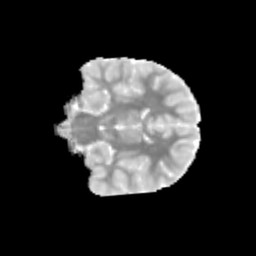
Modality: MD
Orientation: coronal
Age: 10
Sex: male
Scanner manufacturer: siemens
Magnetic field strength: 3 T
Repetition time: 3.8 s
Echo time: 0.07 s